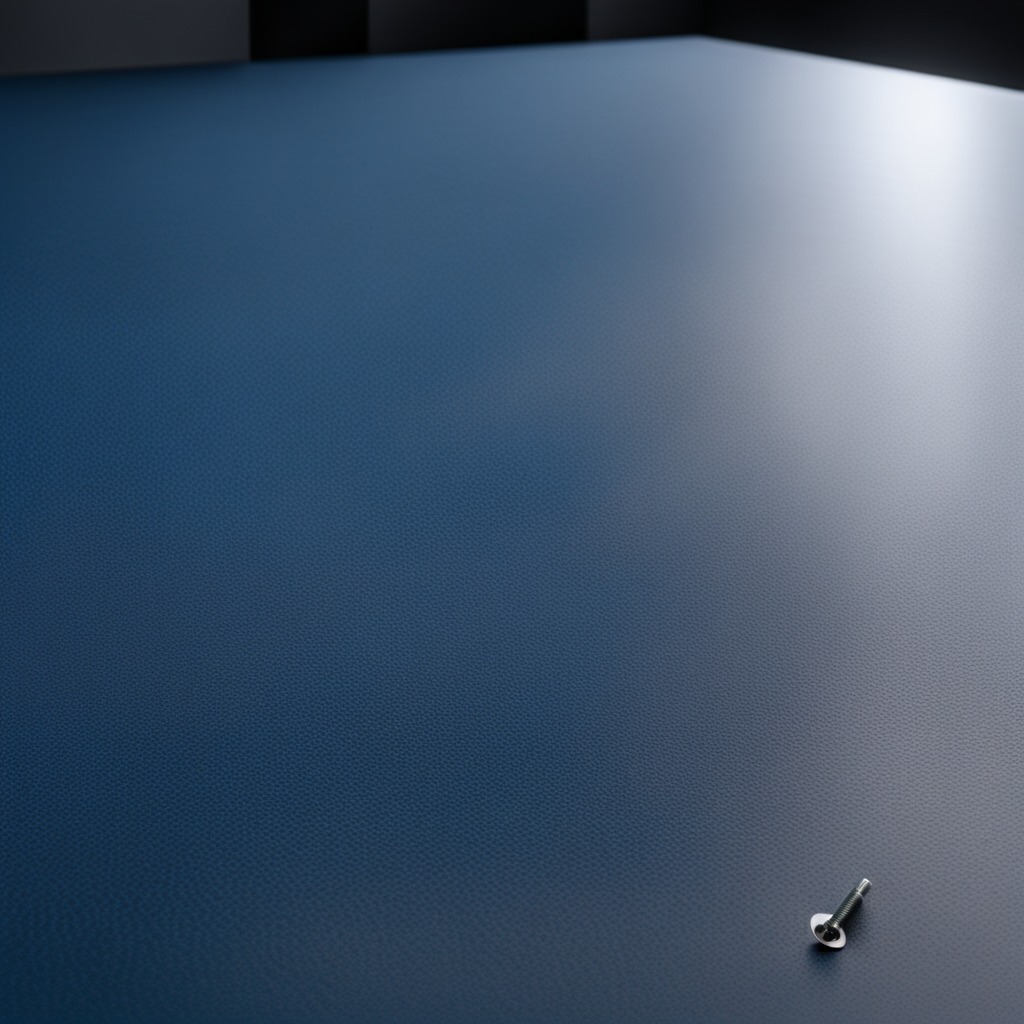
A metal screw is lying on a clean granite tabletop covered with a blue rubber mat inside a workshop under bright overhead lighting crisp shadows high clarity worn but beneath the mat.